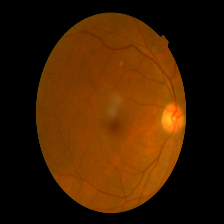
Diabetic retinopathy grade: Mild